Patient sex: M
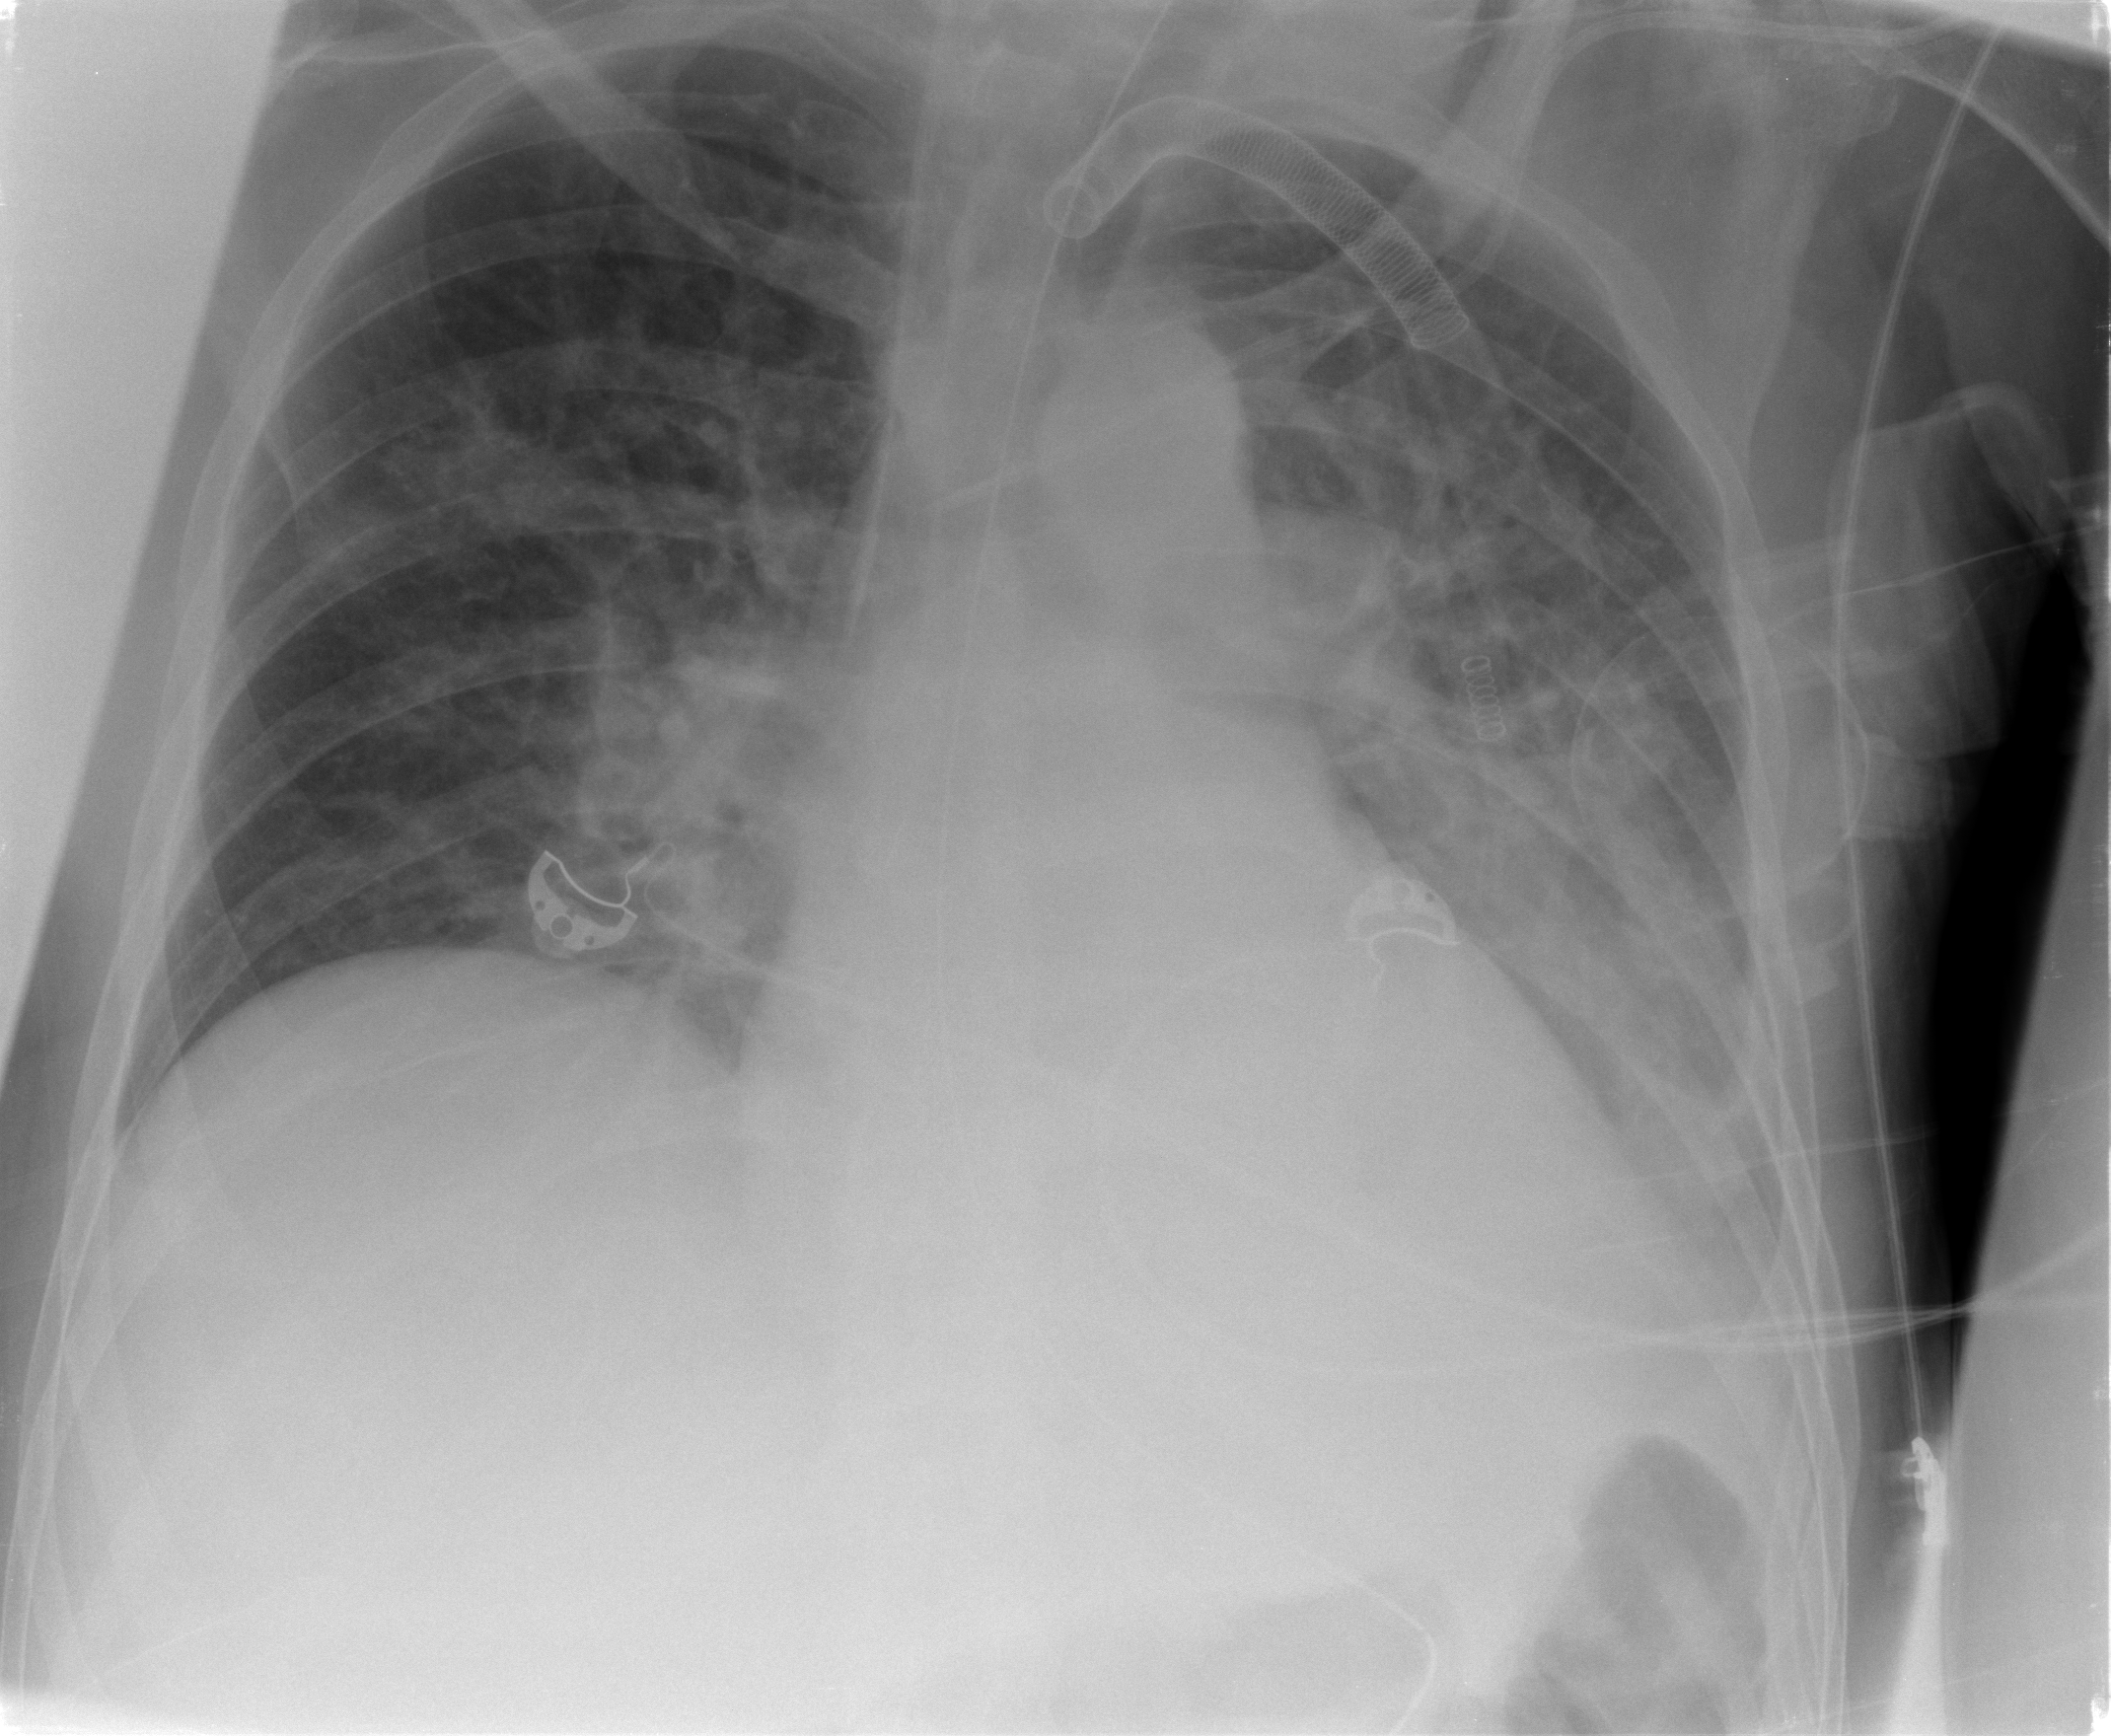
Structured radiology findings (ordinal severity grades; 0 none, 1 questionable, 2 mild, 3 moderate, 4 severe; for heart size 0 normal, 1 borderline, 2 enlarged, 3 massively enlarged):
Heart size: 1
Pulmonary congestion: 3
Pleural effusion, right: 0
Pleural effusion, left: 3
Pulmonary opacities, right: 2
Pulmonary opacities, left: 3
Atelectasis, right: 0
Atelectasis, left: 3